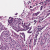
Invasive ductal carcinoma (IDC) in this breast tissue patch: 1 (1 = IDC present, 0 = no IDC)